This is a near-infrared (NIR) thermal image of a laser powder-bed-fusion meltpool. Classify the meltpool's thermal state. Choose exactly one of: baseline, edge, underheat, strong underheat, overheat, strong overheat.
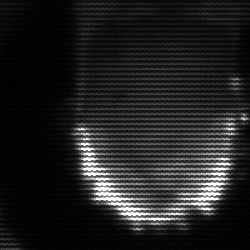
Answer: baseline